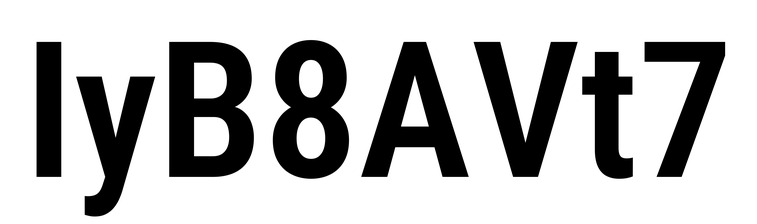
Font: Roboto_Condensed_SemiBold